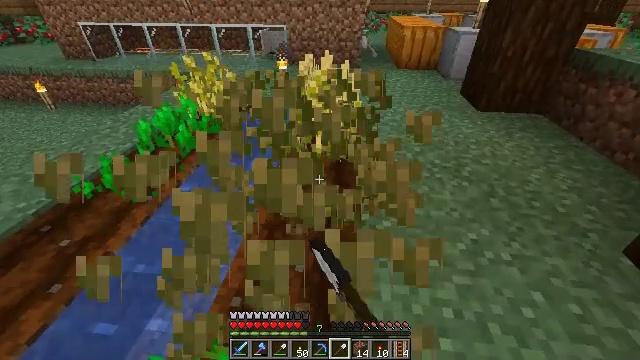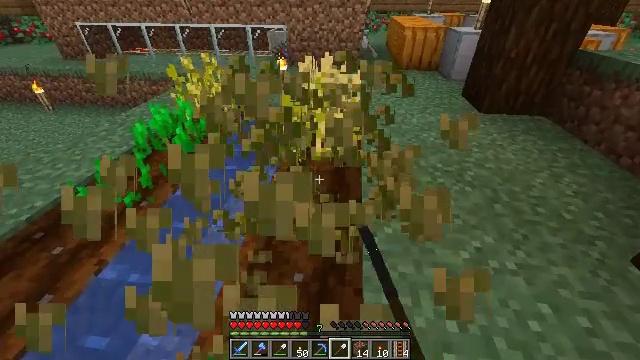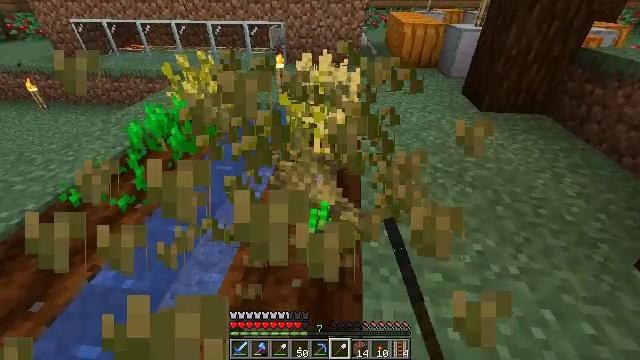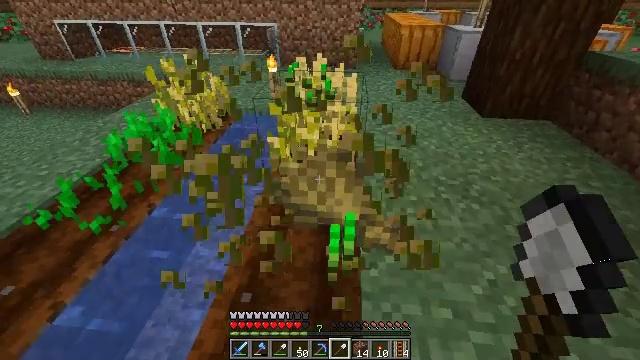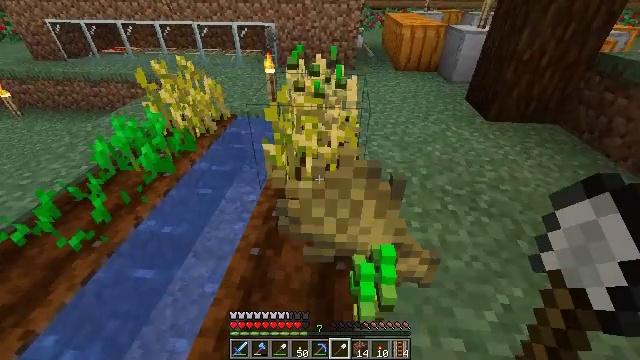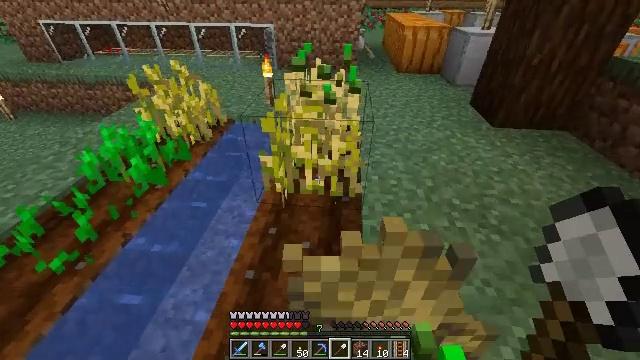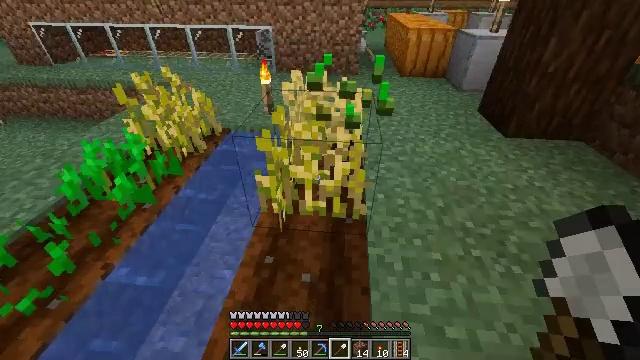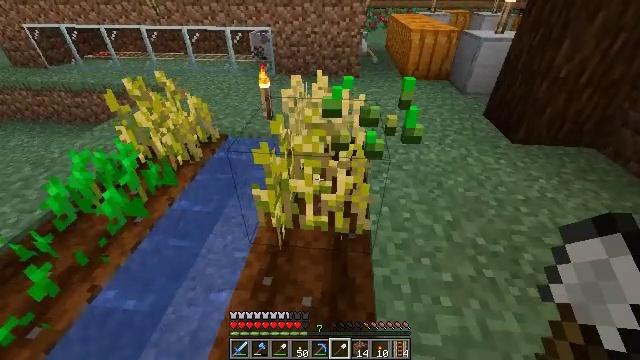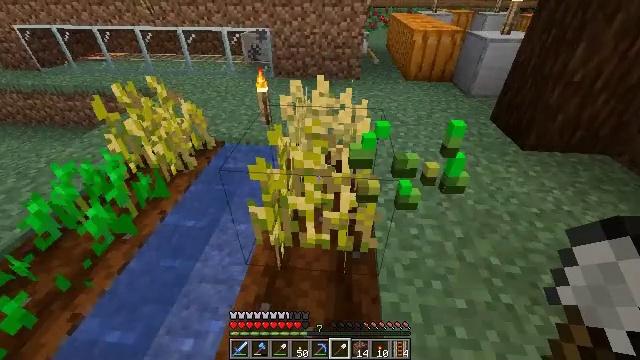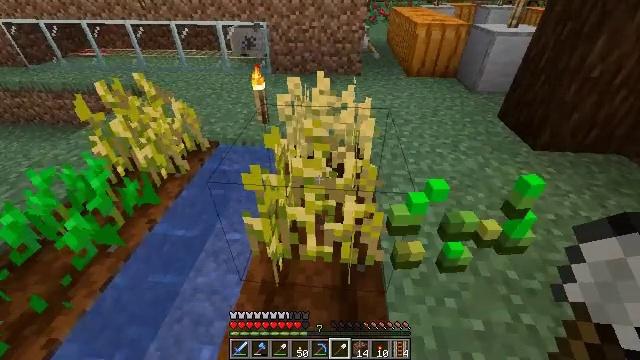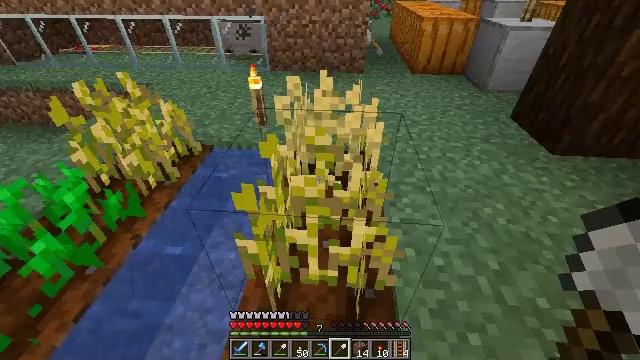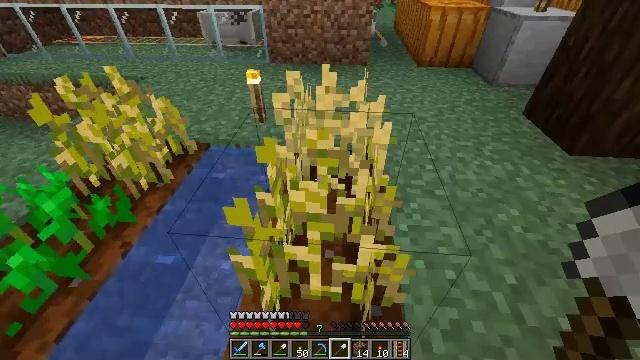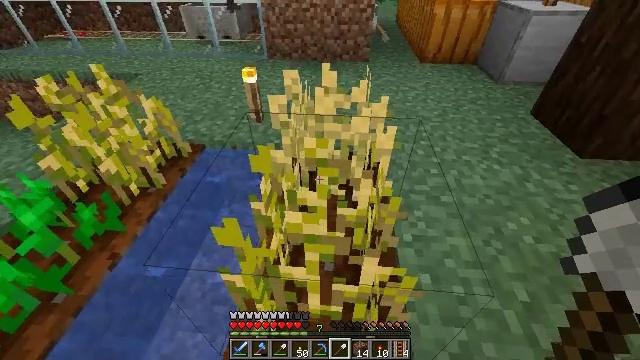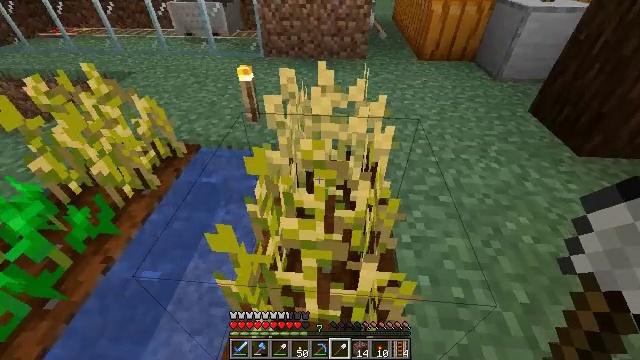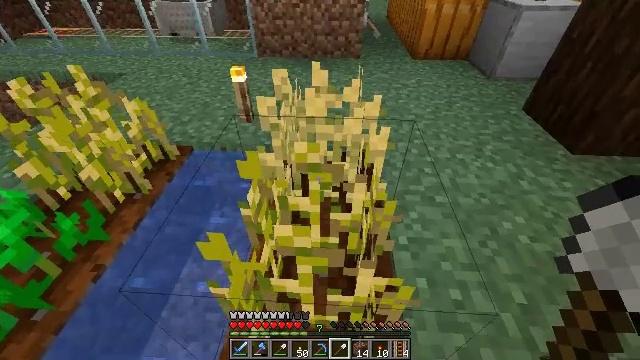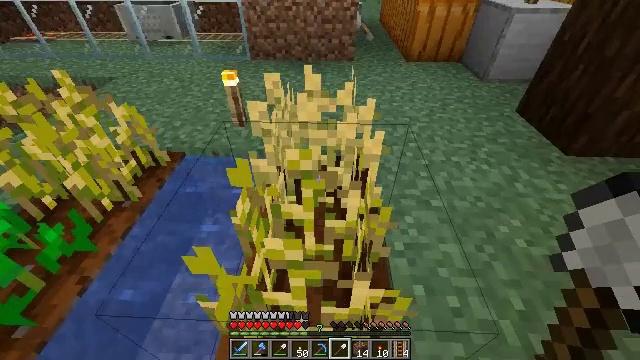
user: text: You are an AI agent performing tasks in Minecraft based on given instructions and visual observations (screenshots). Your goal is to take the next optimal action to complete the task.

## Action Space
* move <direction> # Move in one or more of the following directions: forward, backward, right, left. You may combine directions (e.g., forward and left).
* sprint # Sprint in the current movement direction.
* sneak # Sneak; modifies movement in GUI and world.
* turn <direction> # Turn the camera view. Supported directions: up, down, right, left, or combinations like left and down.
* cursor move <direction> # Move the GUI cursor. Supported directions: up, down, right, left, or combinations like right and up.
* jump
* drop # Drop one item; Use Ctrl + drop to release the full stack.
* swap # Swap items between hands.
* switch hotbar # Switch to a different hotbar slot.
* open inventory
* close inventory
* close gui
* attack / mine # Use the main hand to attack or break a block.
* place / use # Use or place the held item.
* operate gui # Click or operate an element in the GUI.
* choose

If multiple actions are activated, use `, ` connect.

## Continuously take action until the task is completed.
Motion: motion action
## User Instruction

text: Collect wheat crops.
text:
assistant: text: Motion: move forward
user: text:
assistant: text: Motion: move forward
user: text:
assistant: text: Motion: move forward
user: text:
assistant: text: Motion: move forward
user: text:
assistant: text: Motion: move forward
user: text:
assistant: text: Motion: move forward
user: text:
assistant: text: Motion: move forward
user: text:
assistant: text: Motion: move forward
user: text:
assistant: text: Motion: move forward
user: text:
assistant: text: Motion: move forward
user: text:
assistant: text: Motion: move forward, turn down
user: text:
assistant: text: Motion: turn down
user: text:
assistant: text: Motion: no_op
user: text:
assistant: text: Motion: turn right
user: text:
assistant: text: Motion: turn right
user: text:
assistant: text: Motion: turn up
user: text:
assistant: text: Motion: turn up
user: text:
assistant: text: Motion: turn up
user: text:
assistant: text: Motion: no_op
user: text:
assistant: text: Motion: move forward
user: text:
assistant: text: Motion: move forward
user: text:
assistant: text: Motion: move forward
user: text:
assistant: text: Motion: turn down
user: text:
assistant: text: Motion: turn down
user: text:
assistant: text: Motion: turn down
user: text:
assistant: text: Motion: no_op
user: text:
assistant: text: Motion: no_op
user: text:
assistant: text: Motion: no_op
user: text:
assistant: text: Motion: no_op
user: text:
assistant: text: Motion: attack / mine